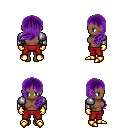
a pixel art fantasy rpg character, female body template, human, dark skin, steel arm armor, red pants, purple left-swept hairstyle, gold gloves, gold boots, four views (front, back, left, right), 2x2 character sprite sheet, small pixel art, hard edges, no anti-aliasing